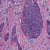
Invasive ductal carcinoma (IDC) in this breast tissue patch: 1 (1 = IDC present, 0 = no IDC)